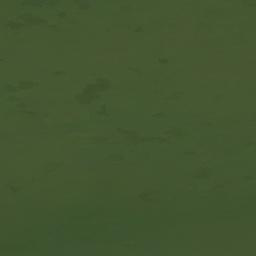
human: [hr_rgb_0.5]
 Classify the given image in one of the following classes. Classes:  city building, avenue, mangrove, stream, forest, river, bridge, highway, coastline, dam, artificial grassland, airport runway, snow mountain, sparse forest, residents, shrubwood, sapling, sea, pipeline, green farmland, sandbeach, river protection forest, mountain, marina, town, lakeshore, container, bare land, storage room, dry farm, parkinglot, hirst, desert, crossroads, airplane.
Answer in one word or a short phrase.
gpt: sea